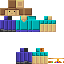
A male human skin with medium skin, wearing brown long hair dressed in a blue tshirt and blue pants, featuring a closed mouth.